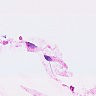
Metastatic tissue present: no